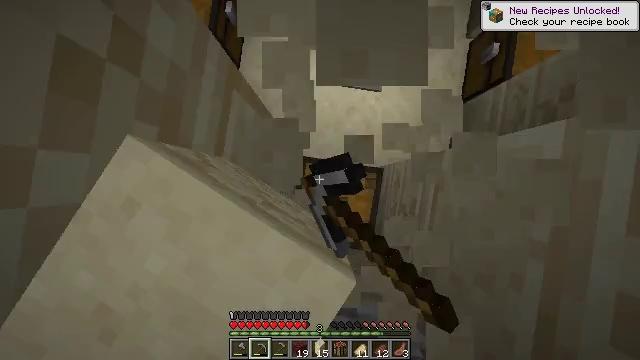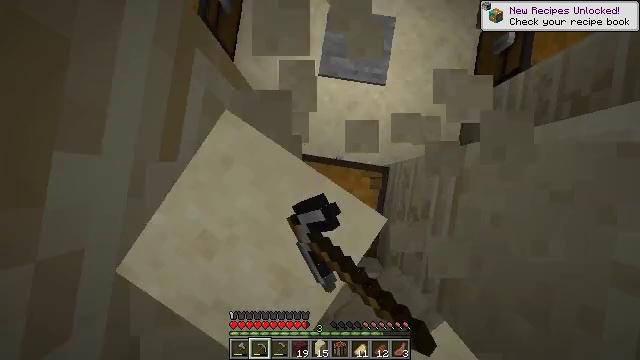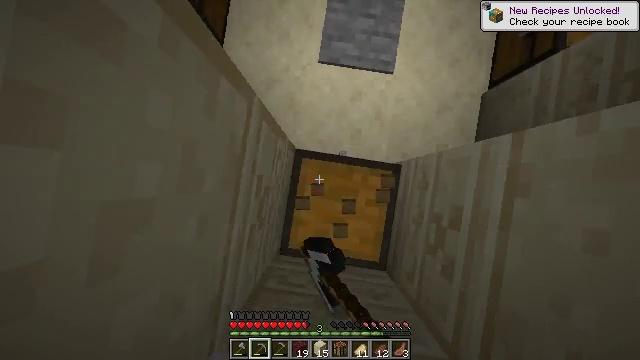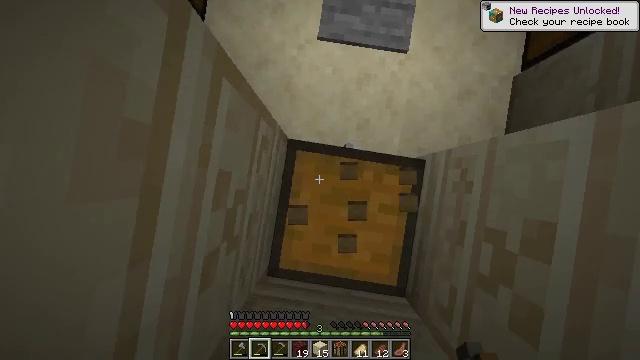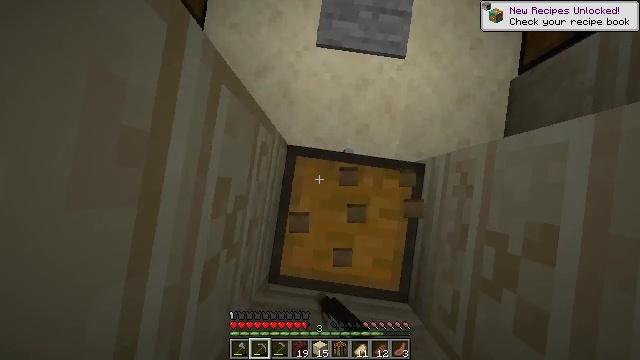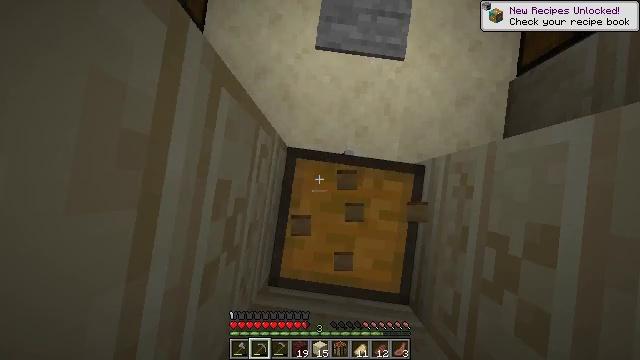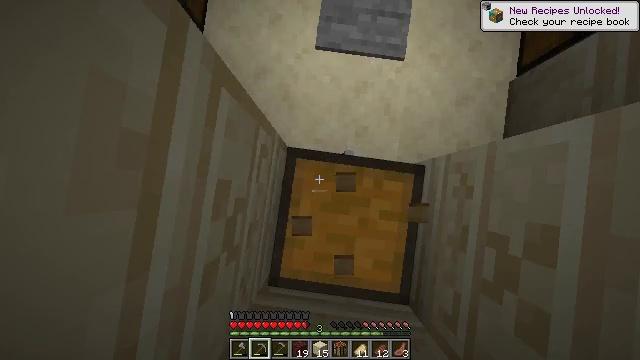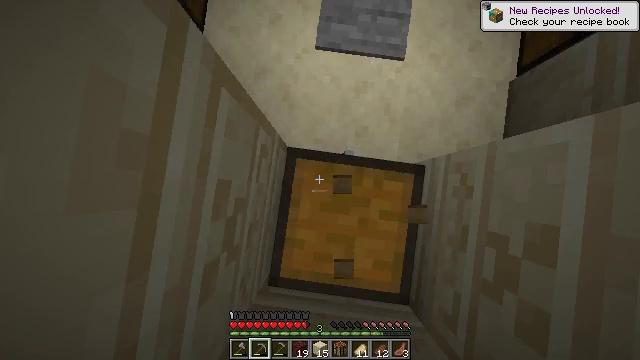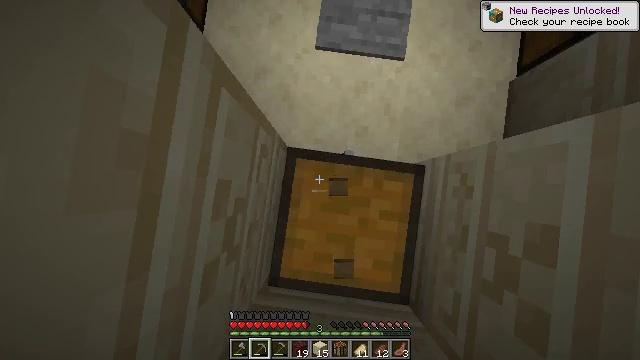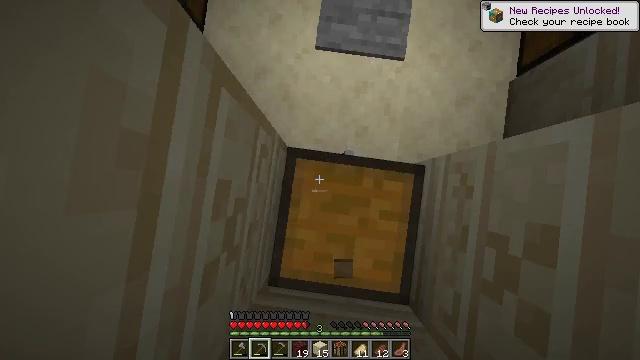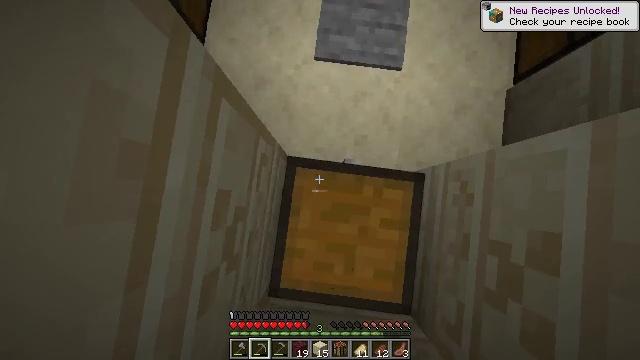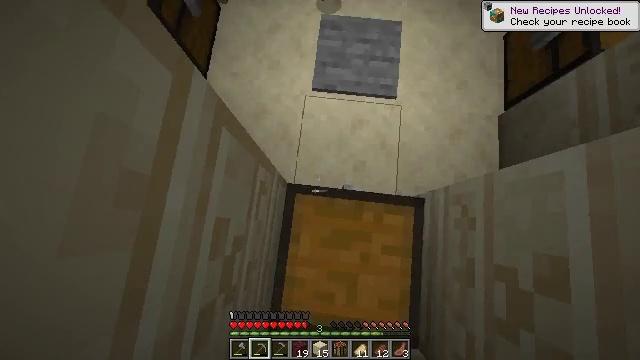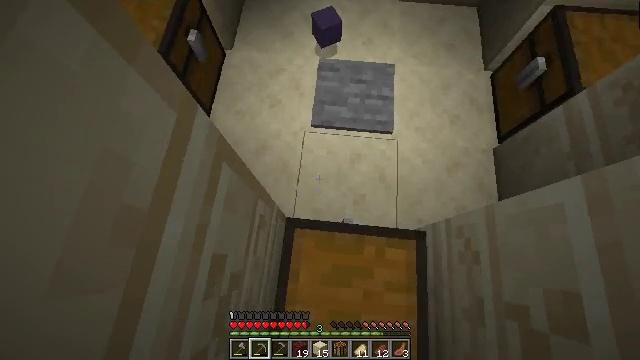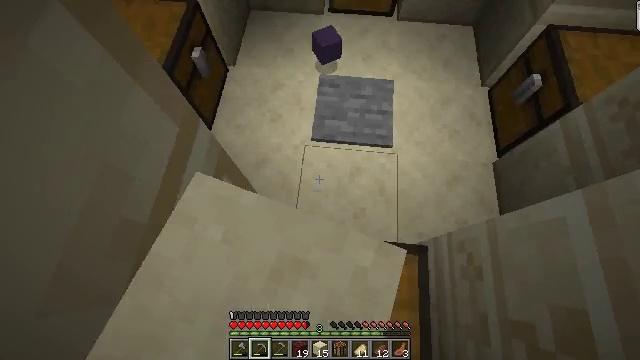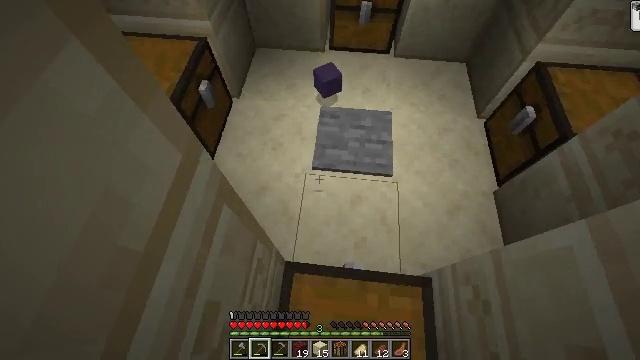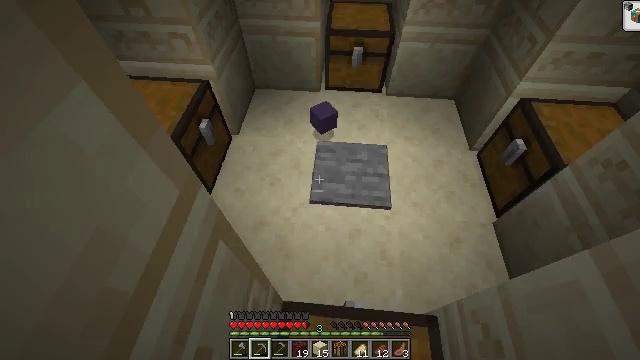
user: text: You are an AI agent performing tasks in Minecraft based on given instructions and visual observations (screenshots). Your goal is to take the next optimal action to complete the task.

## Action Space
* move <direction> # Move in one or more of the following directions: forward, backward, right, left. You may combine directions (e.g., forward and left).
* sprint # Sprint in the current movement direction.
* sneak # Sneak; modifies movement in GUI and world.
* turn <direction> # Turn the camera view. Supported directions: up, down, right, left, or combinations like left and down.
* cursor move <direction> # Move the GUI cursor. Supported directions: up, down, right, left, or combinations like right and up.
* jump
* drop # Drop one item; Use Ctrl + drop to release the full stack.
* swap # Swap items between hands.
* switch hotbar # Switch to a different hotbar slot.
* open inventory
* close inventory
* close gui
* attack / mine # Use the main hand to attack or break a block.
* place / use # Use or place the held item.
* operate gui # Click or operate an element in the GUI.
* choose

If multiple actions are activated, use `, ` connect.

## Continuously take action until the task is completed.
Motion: motion action
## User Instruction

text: Gather the stone pressure plate for reuse.
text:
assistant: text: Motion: attack / mine
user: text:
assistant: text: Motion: attack / mine
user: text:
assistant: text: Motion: attack / mine
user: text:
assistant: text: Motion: turn up, attack / mine
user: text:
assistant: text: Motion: no_op
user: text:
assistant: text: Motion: no_op
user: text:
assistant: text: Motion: no_op
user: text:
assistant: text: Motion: no_op
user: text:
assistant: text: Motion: no_op
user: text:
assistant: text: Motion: turn up
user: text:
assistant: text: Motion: turn right and up
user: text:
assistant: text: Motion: turn up
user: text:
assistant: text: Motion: turn up
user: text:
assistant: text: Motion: turn up
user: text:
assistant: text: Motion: turn right and up
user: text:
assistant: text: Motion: no_op
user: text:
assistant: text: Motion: turn up
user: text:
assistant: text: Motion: no_op
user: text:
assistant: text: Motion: no_op
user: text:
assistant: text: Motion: turn right
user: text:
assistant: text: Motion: attack / mine
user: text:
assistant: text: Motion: attack / mine
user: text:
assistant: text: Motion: attack / mine
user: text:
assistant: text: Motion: attack / mine
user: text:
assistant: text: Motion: attack / mine
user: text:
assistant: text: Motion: attack / mine
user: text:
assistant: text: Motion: attack / mine
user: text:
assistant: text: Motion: attack / mine
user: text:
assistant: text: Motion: attack / mine